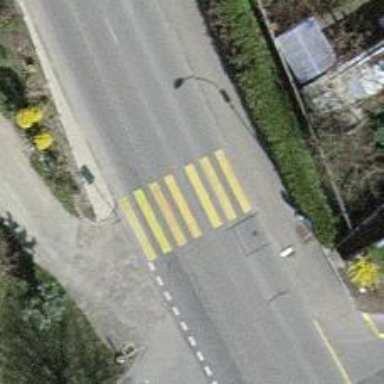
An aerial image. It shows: Marked road crossing with visible crossing markings.